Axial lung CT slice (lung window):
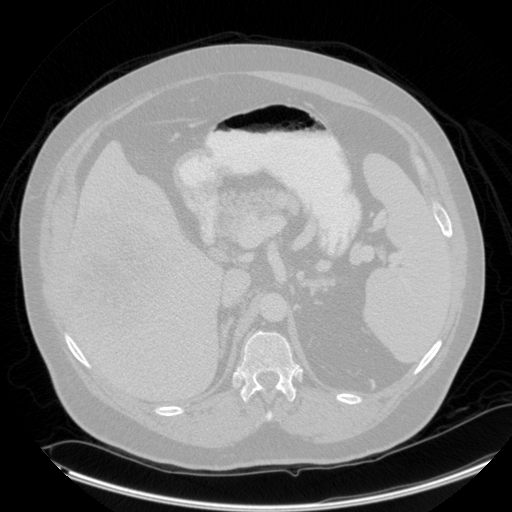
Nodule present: no